Question: Essentially, I am trying to create the following background:

The traditional gradient which use in the drawable that I use for background only supports start color, middle color and end color.
However, as you can see from the mockup, I am trying to create only a slight overlay/shadow at the top and bottom of the shape, with a '#50000000' color (black with 50% opacity).
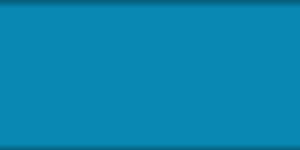
Answer: If you're using this inside a Layout view, then you can simply create a 'View' with a gradient background and place it in the beginning and in the end of the Layout.
For example:
'''
<LinearLayout
android:layout_width="fill_parent"
android:layout_height="wrap_content"
android:id="@+id/parent">
<View
android:layout_width="fill_parent"
android:layout_height="5dp"
android:background="@drawable/gradient" />
<!-- Your other child views -->
<View
android:layout_width="fill_parent"
android:layout_height="5dp"
android:background="@drawable/gradient" />
</LinearLayout>
'''
And your 'gradient.xml' file will have this:
'''
<shape xmlns:android="http://schemas.android.com/apk/res/android">
<gradient android:startColor="#FFFFFF" android:endColor="#000000" android:angle="90"/>
</shape>
'''
You can specify the blue background color to the parent layout.
You'll essentially get something like this:

You can create two drawables - 'gradient_top.xml' and 'gradient_bottom.xml' to get the angle right